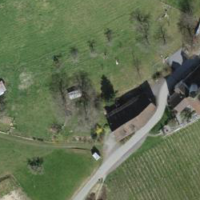
EUNIS habitat code: 24
Species observed at this site:
Papilio machaon